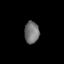
Tissue: skin
Cell type: Fibroblasts
Senescence score: 0.7294
Nuclear area (px): 316
Mean DAPI intensity: 115.873